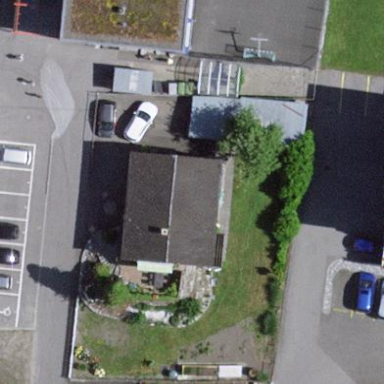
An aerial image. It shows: Simple house.